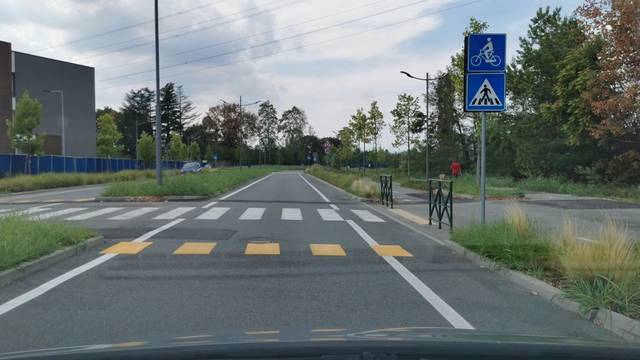
Region: Italy
Coordinates: 45.127, 7.749